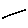
Label: line